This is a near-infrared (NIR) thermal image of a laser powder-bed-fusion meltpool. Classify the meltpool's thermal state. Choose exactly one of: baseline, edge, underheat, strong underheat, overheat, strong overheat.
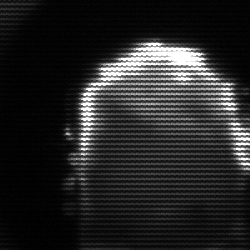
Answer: baseline